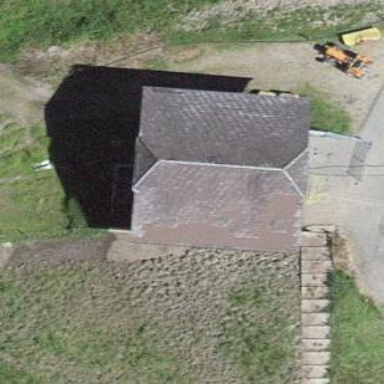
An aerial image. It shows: Barn.